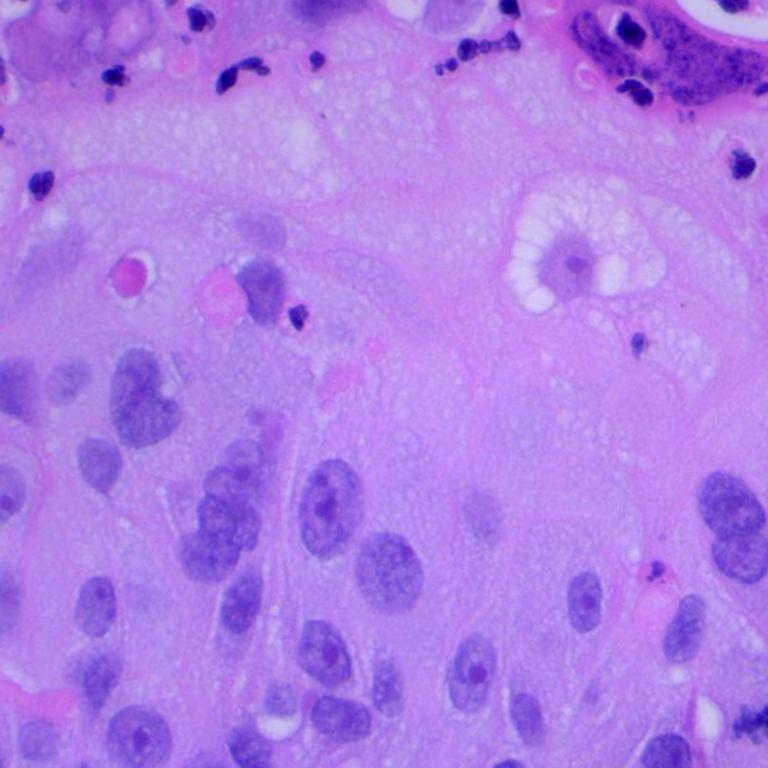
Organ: lung
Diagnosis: squamous carcinomas